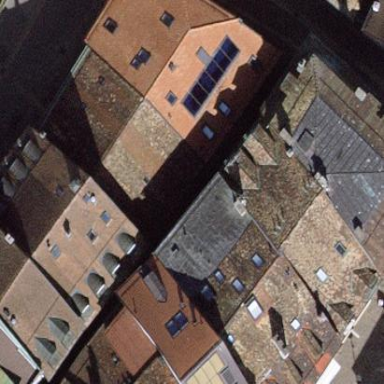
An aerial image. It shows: Gabled apartment building with roof tiles oriented across.